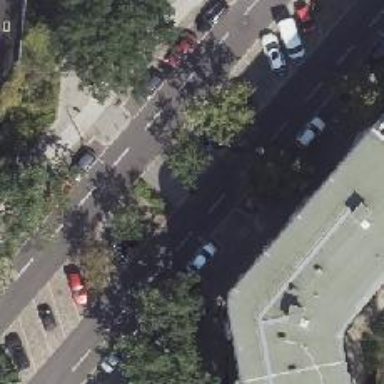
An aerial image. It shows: Footway located on traffic island.